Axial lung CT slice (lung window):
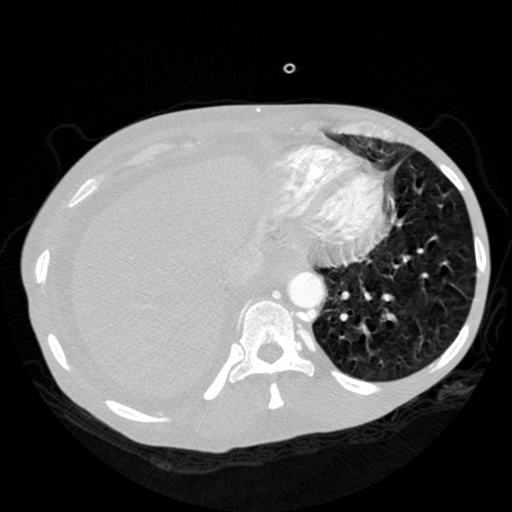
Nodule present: no